Field crop: maize
Growth stage: 2
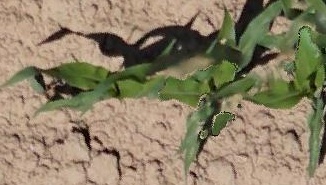
Species: maize